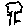
Label: tree